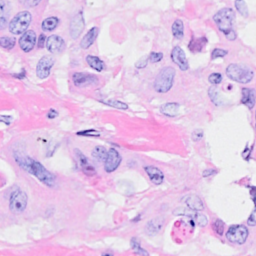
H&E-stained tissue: Breast